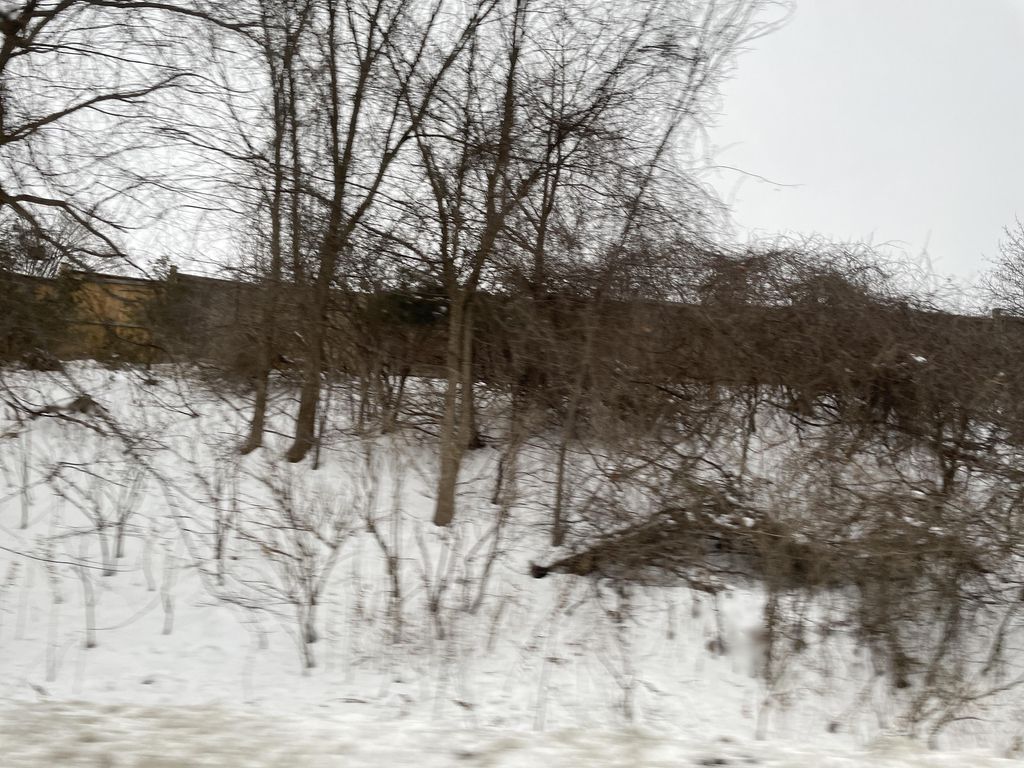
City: kitchener-waterloo